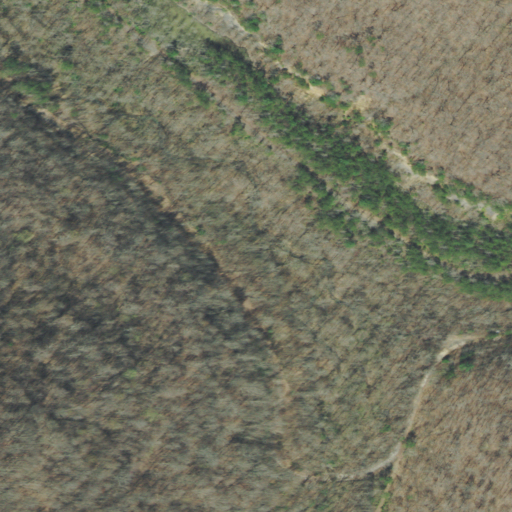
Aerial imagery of valley in Tennessee named Baker Hollow containing deciduous forest, mixed forest, and woody wetlands